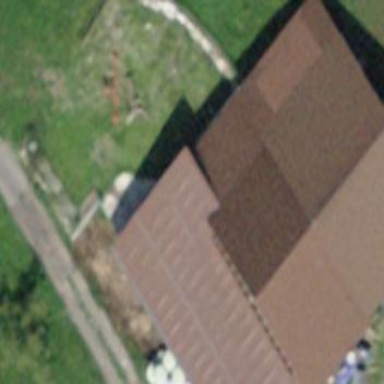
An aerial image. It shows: Rural barn.